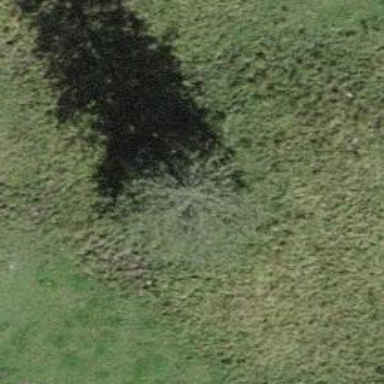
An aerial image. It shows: Single tag "natural: tree."